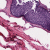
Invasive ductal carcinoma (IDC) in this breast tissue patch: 0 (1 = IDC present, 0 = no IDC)